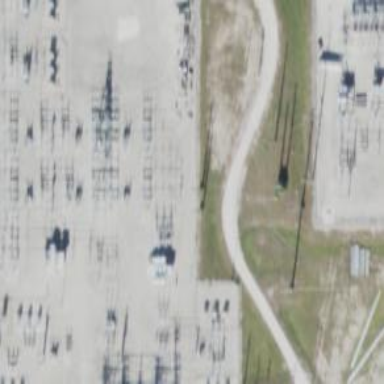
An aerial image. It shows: Switch used for power control.